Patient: sex F, age 76
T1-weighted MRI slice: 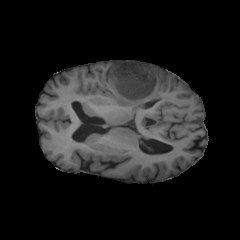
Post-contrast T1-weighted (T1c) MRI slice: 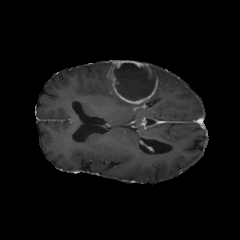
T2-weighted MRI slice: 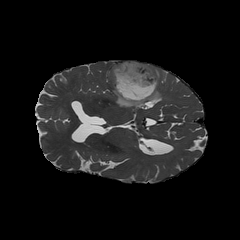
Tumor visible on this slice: yes
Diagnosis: Glioblastoma, IDH-wildtype
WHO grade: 4